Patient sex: M
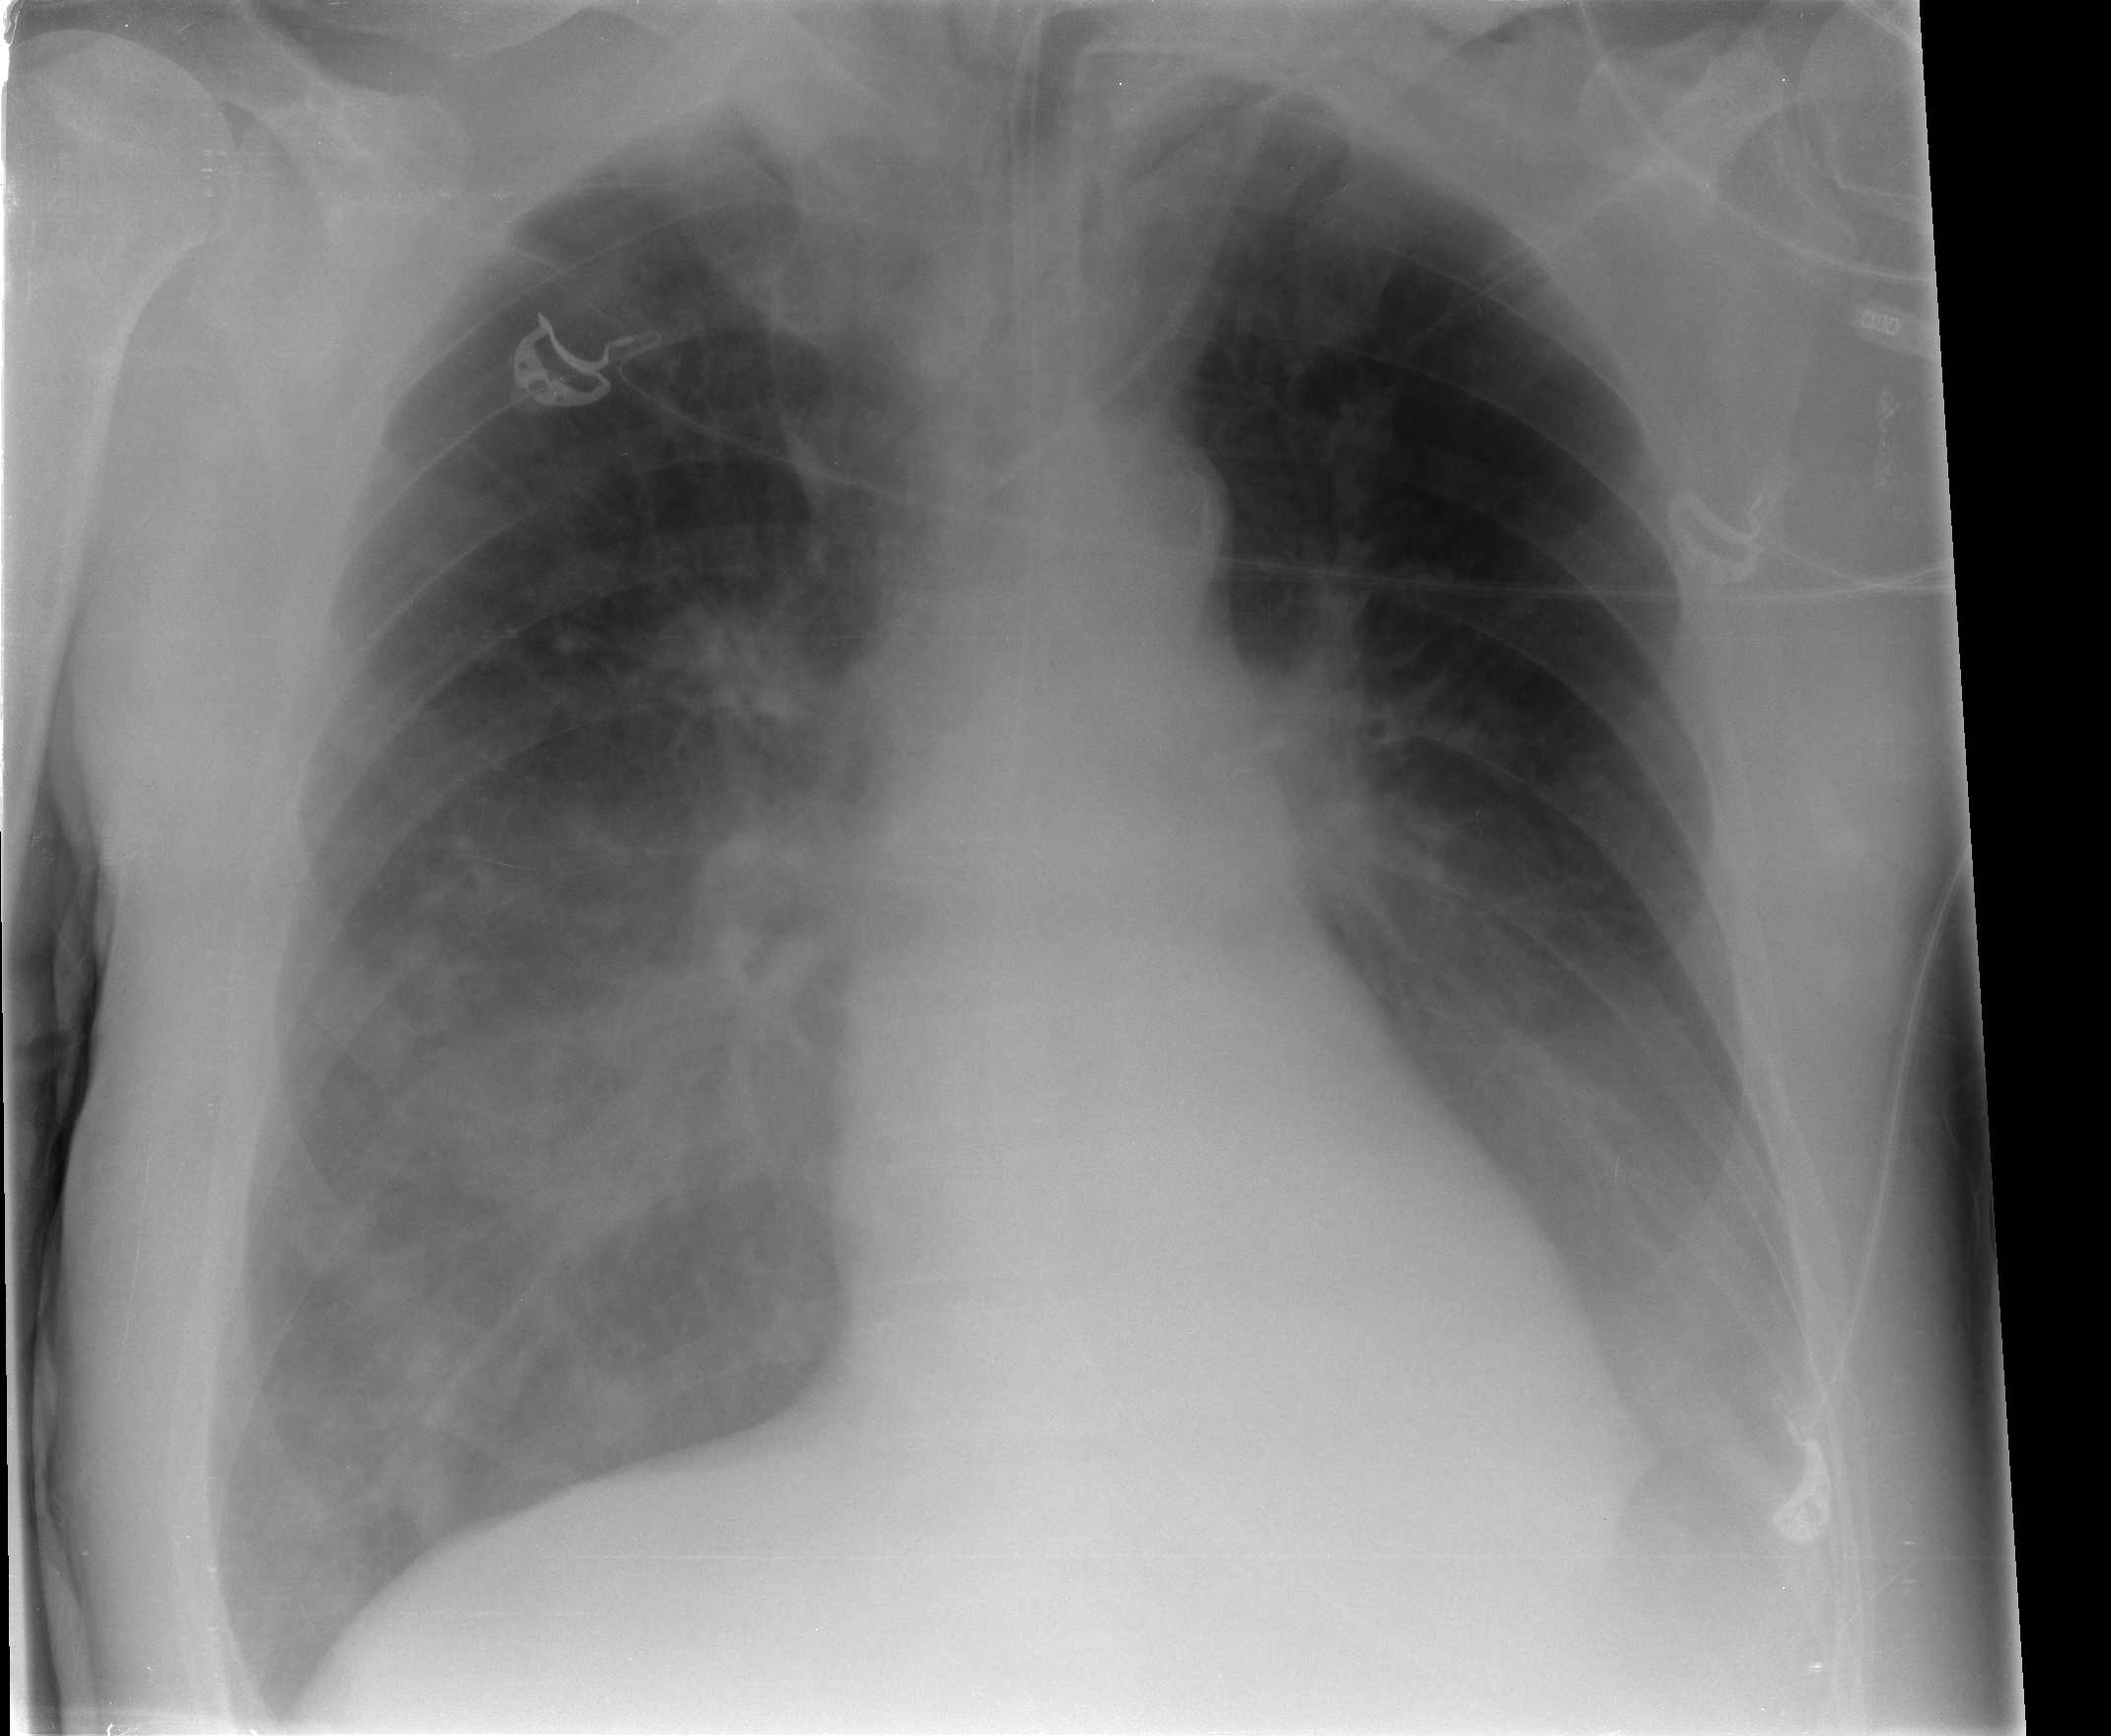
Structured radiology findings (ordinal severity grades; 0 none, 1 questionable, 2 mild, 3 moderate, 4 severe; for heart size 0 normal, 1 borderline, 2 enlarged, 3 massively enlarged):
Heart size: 0
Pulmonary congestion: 2
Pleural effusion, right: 0
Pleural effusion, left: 2
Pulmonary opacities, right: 2
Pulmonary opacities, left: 0
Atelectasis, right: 2
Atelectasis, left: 2